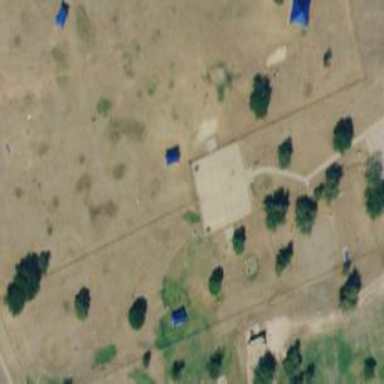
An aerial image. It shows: Dog park for leisure land.